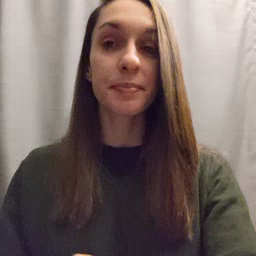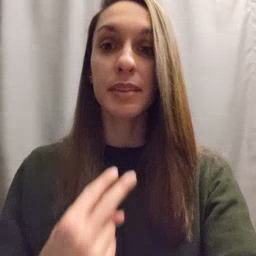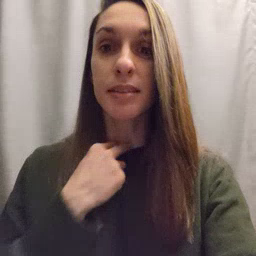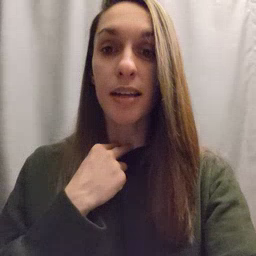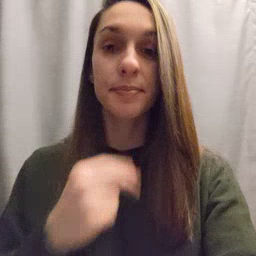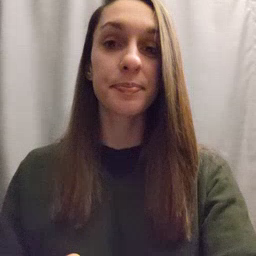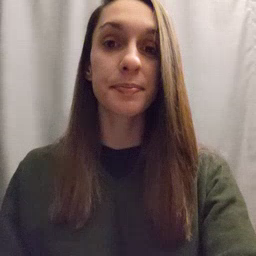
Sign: stuck